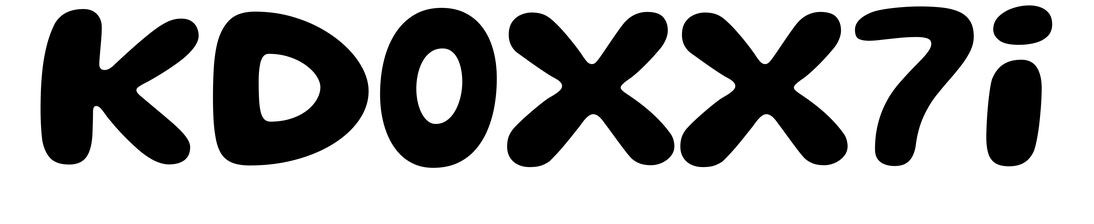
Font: Gluten_SemiBold